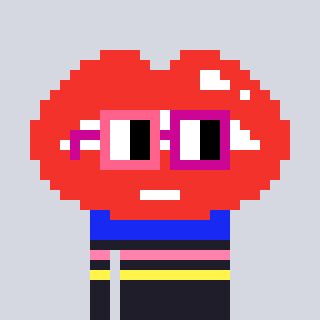
a pixel art character with square pink and red glasses, a lips-shaped head and a grayscale-colored body on a cool background